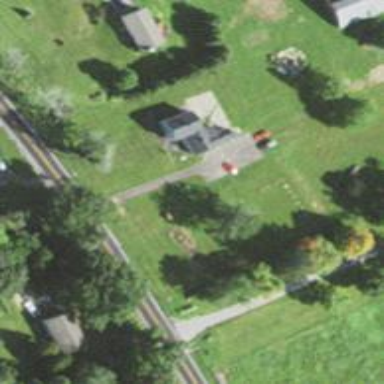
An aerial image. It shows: Driveway.